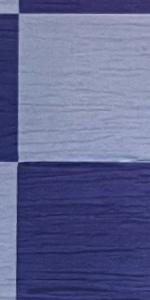
Label: Empty